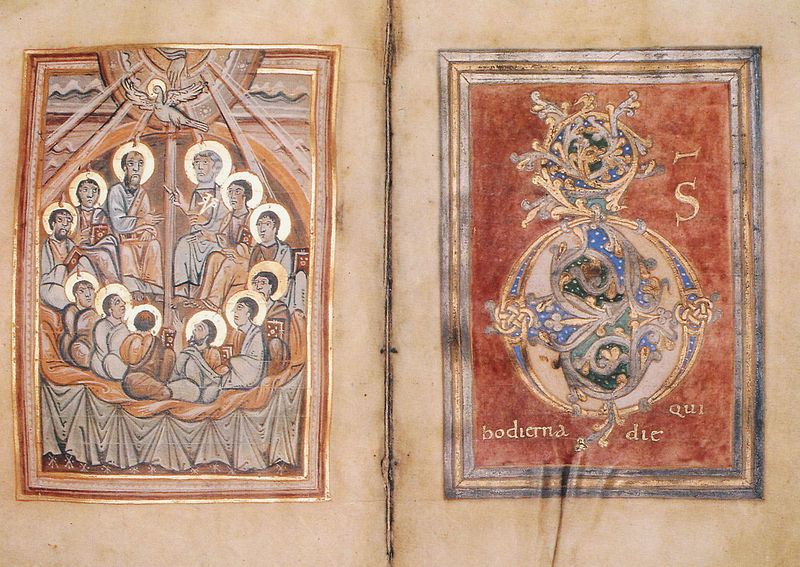
Titel: Sakramentar
Standort: Herkunftsort: Mainz (EU - D - RP)
Institution: Mainz, Dom- und Diözesanmuseum
Schlagwörter: blau, gott, hand, vogel, sitzen, männer, rot, malerei, rahmen, taube, gold, engel, schrift, zwei, runde, buch, vergoldet, rechteck, strahlen, initiale, beten, buchdruck, wappen, heiligenschein, jesus, heilige, fresko, abendmahl, empfangen, erleuchtung, jünger, buchseiten, gloriole, quadrat, handschrift, heiligenscheine, pfingsten, heiliger geist, buchmalerei, doppelseite, evangelium, heiliger vater, evangeliar, blattgold, codex, pfingstwunder, senden, hand gottes, erleuchten, 13, 12, ausschüttung des heiligen geistes, gesendet